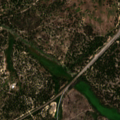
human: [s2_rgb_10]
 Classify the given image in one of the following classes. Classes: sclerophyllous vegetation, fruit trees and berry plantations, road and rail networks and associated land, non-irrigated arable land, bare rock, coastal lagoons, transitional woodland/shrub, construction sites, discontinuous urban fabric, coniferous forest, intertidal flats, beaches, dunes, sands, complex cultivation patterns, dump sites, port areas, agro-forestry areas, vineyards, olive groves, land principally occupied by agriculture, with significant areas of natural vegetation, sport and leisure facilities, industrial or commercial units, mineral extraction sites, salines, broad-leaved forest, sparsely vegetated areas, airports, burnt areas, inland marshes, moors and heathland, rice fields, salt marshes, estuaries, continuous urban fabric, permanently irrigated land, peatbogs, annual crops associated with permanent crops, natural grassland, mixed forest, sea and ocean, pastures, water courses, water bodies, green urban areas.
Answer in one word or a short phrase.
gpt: continuous urban fabric